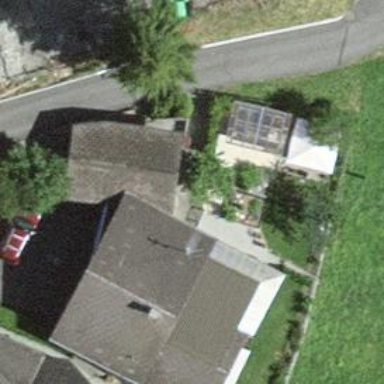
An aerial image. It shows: Residential building that serves as guest house.